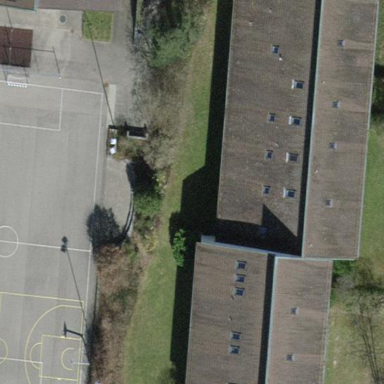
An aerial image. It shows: School building.